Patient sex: M
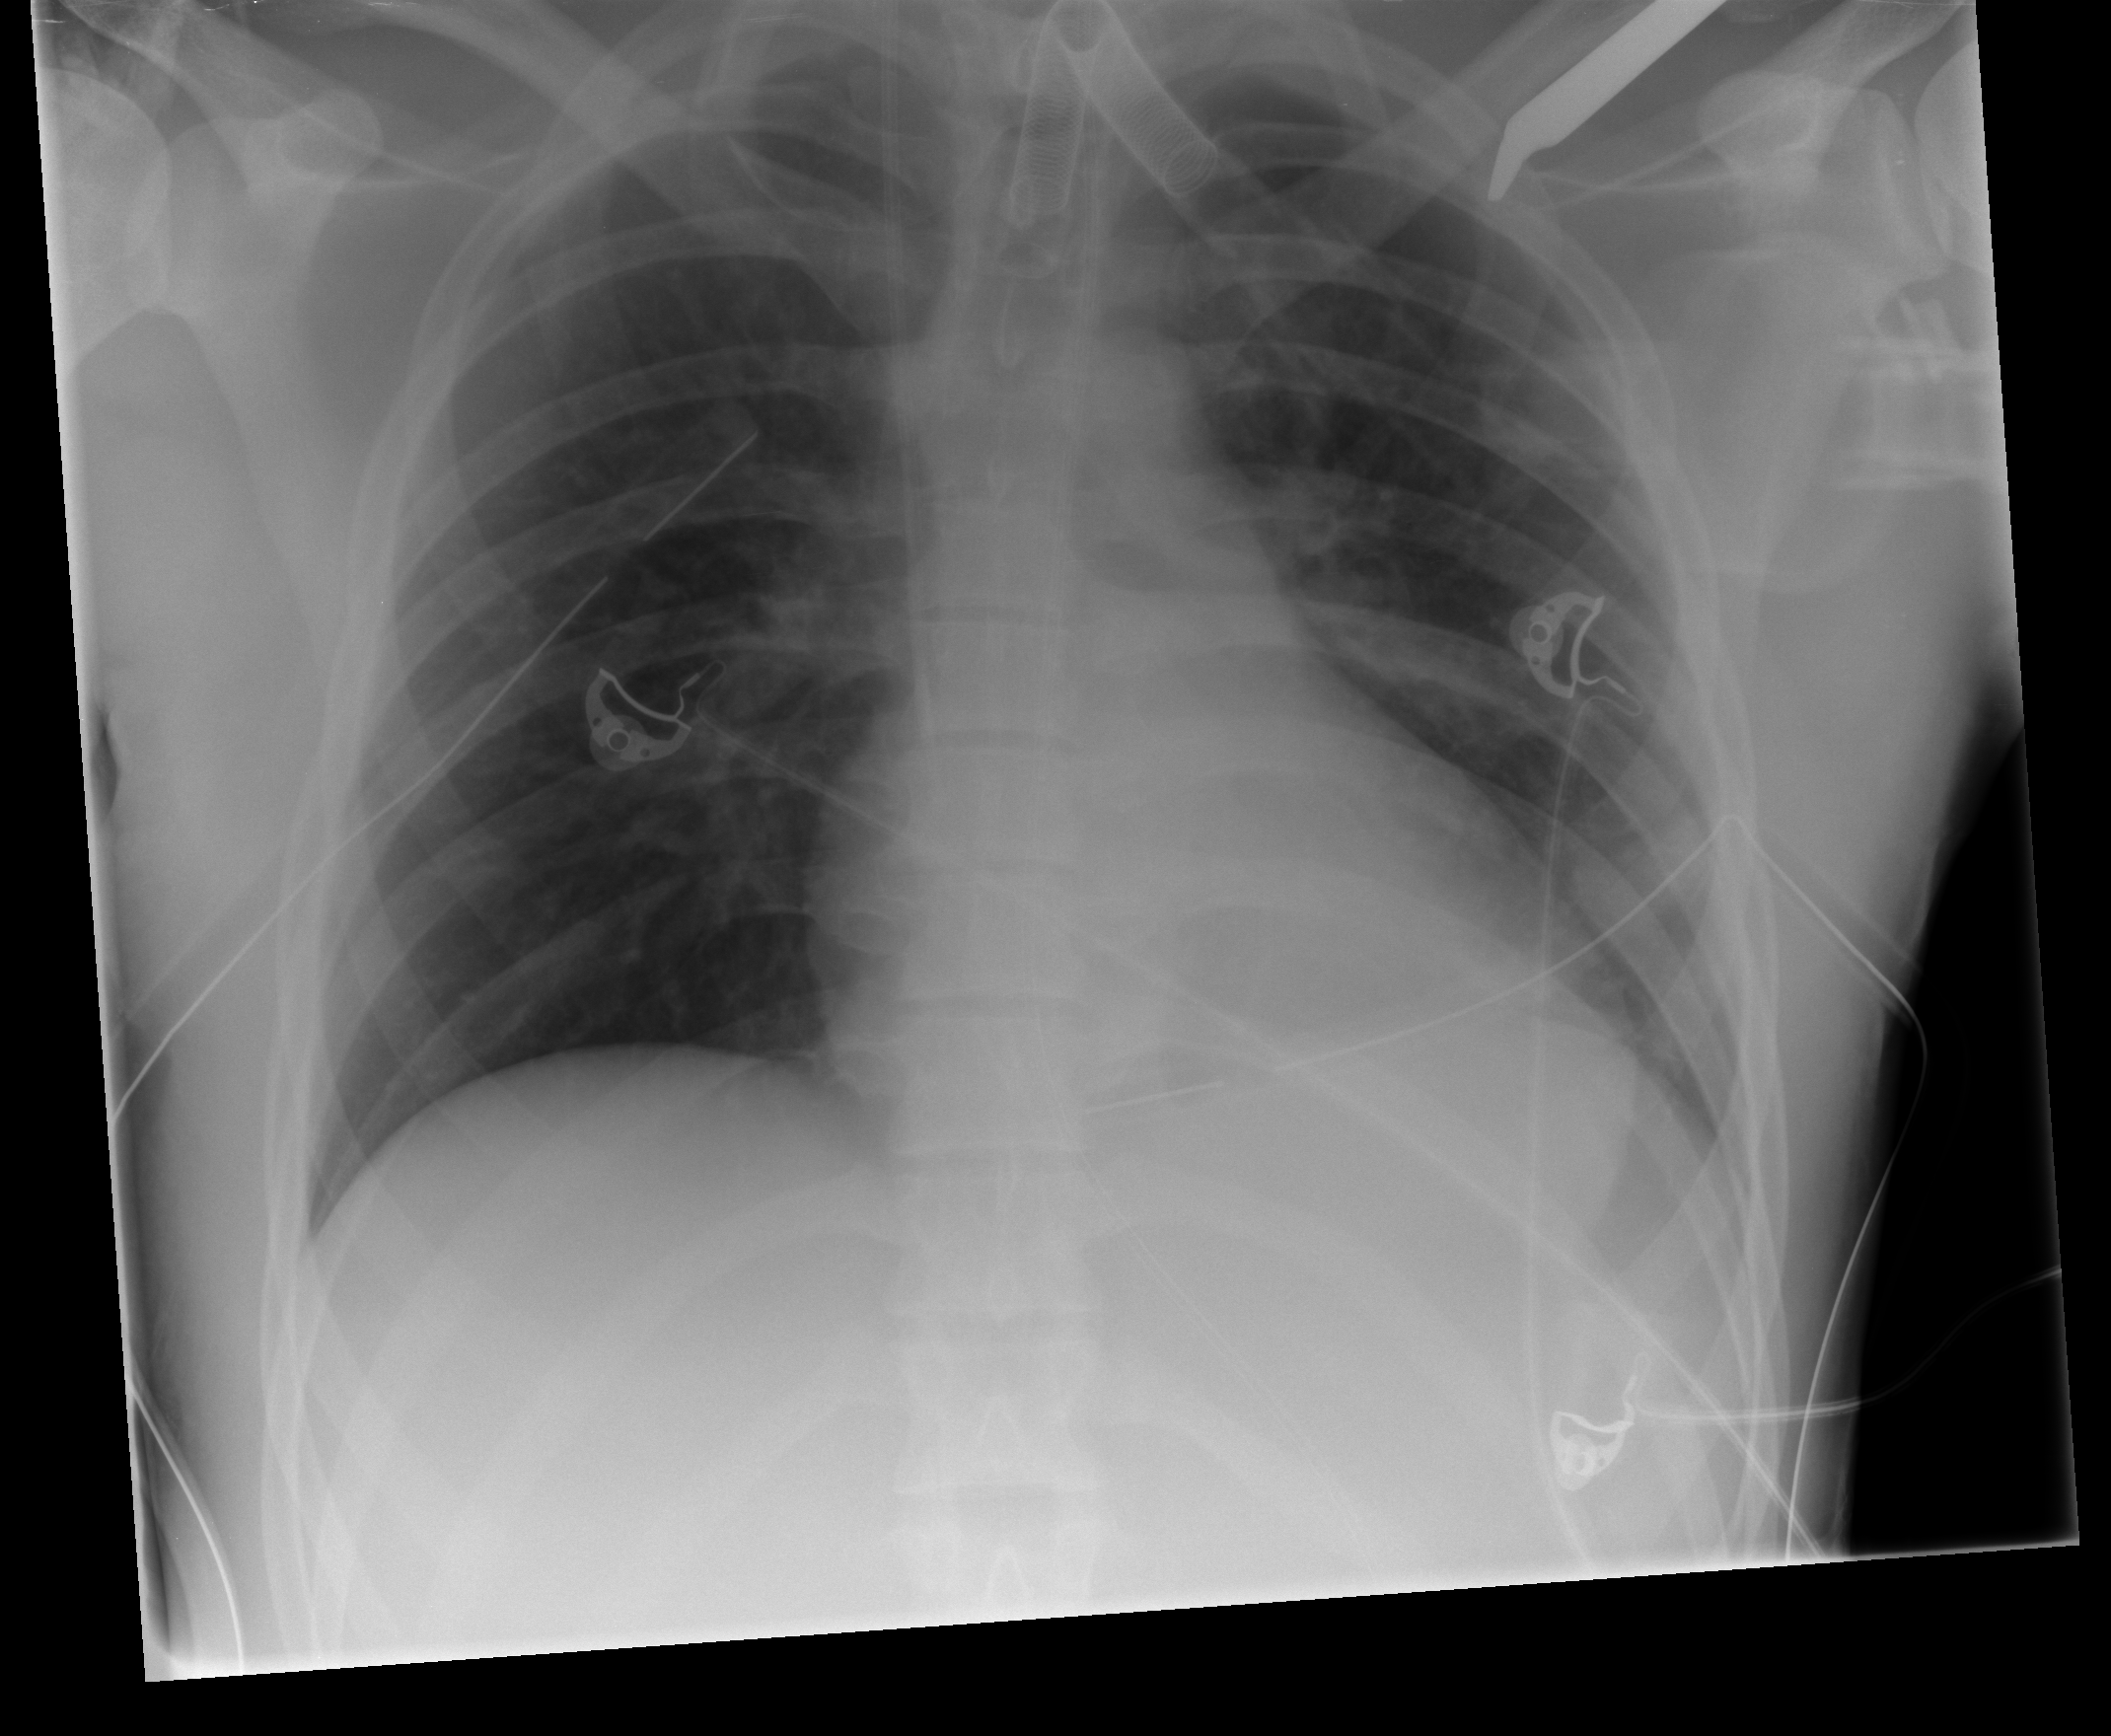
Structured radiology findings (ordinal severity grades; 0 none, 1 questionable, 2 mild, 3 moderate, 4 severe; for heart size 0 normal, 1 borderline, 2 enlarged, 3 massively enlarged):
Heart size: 3
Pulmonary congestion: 0
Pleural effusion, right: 0
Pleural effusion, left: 1
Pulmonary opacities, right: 0
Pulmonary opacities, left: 1
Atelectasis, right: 0
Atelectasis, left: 2